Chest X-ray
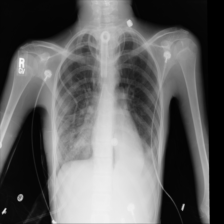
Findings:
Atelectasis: negative
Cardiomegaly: negative
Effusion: negative
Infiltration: positive
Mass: negative
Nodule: negative
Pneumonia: negative
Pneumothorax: positive
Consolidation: negative
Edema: negative
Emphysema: negative
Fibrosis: negative
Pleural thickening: negative
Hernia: negative